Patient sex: M
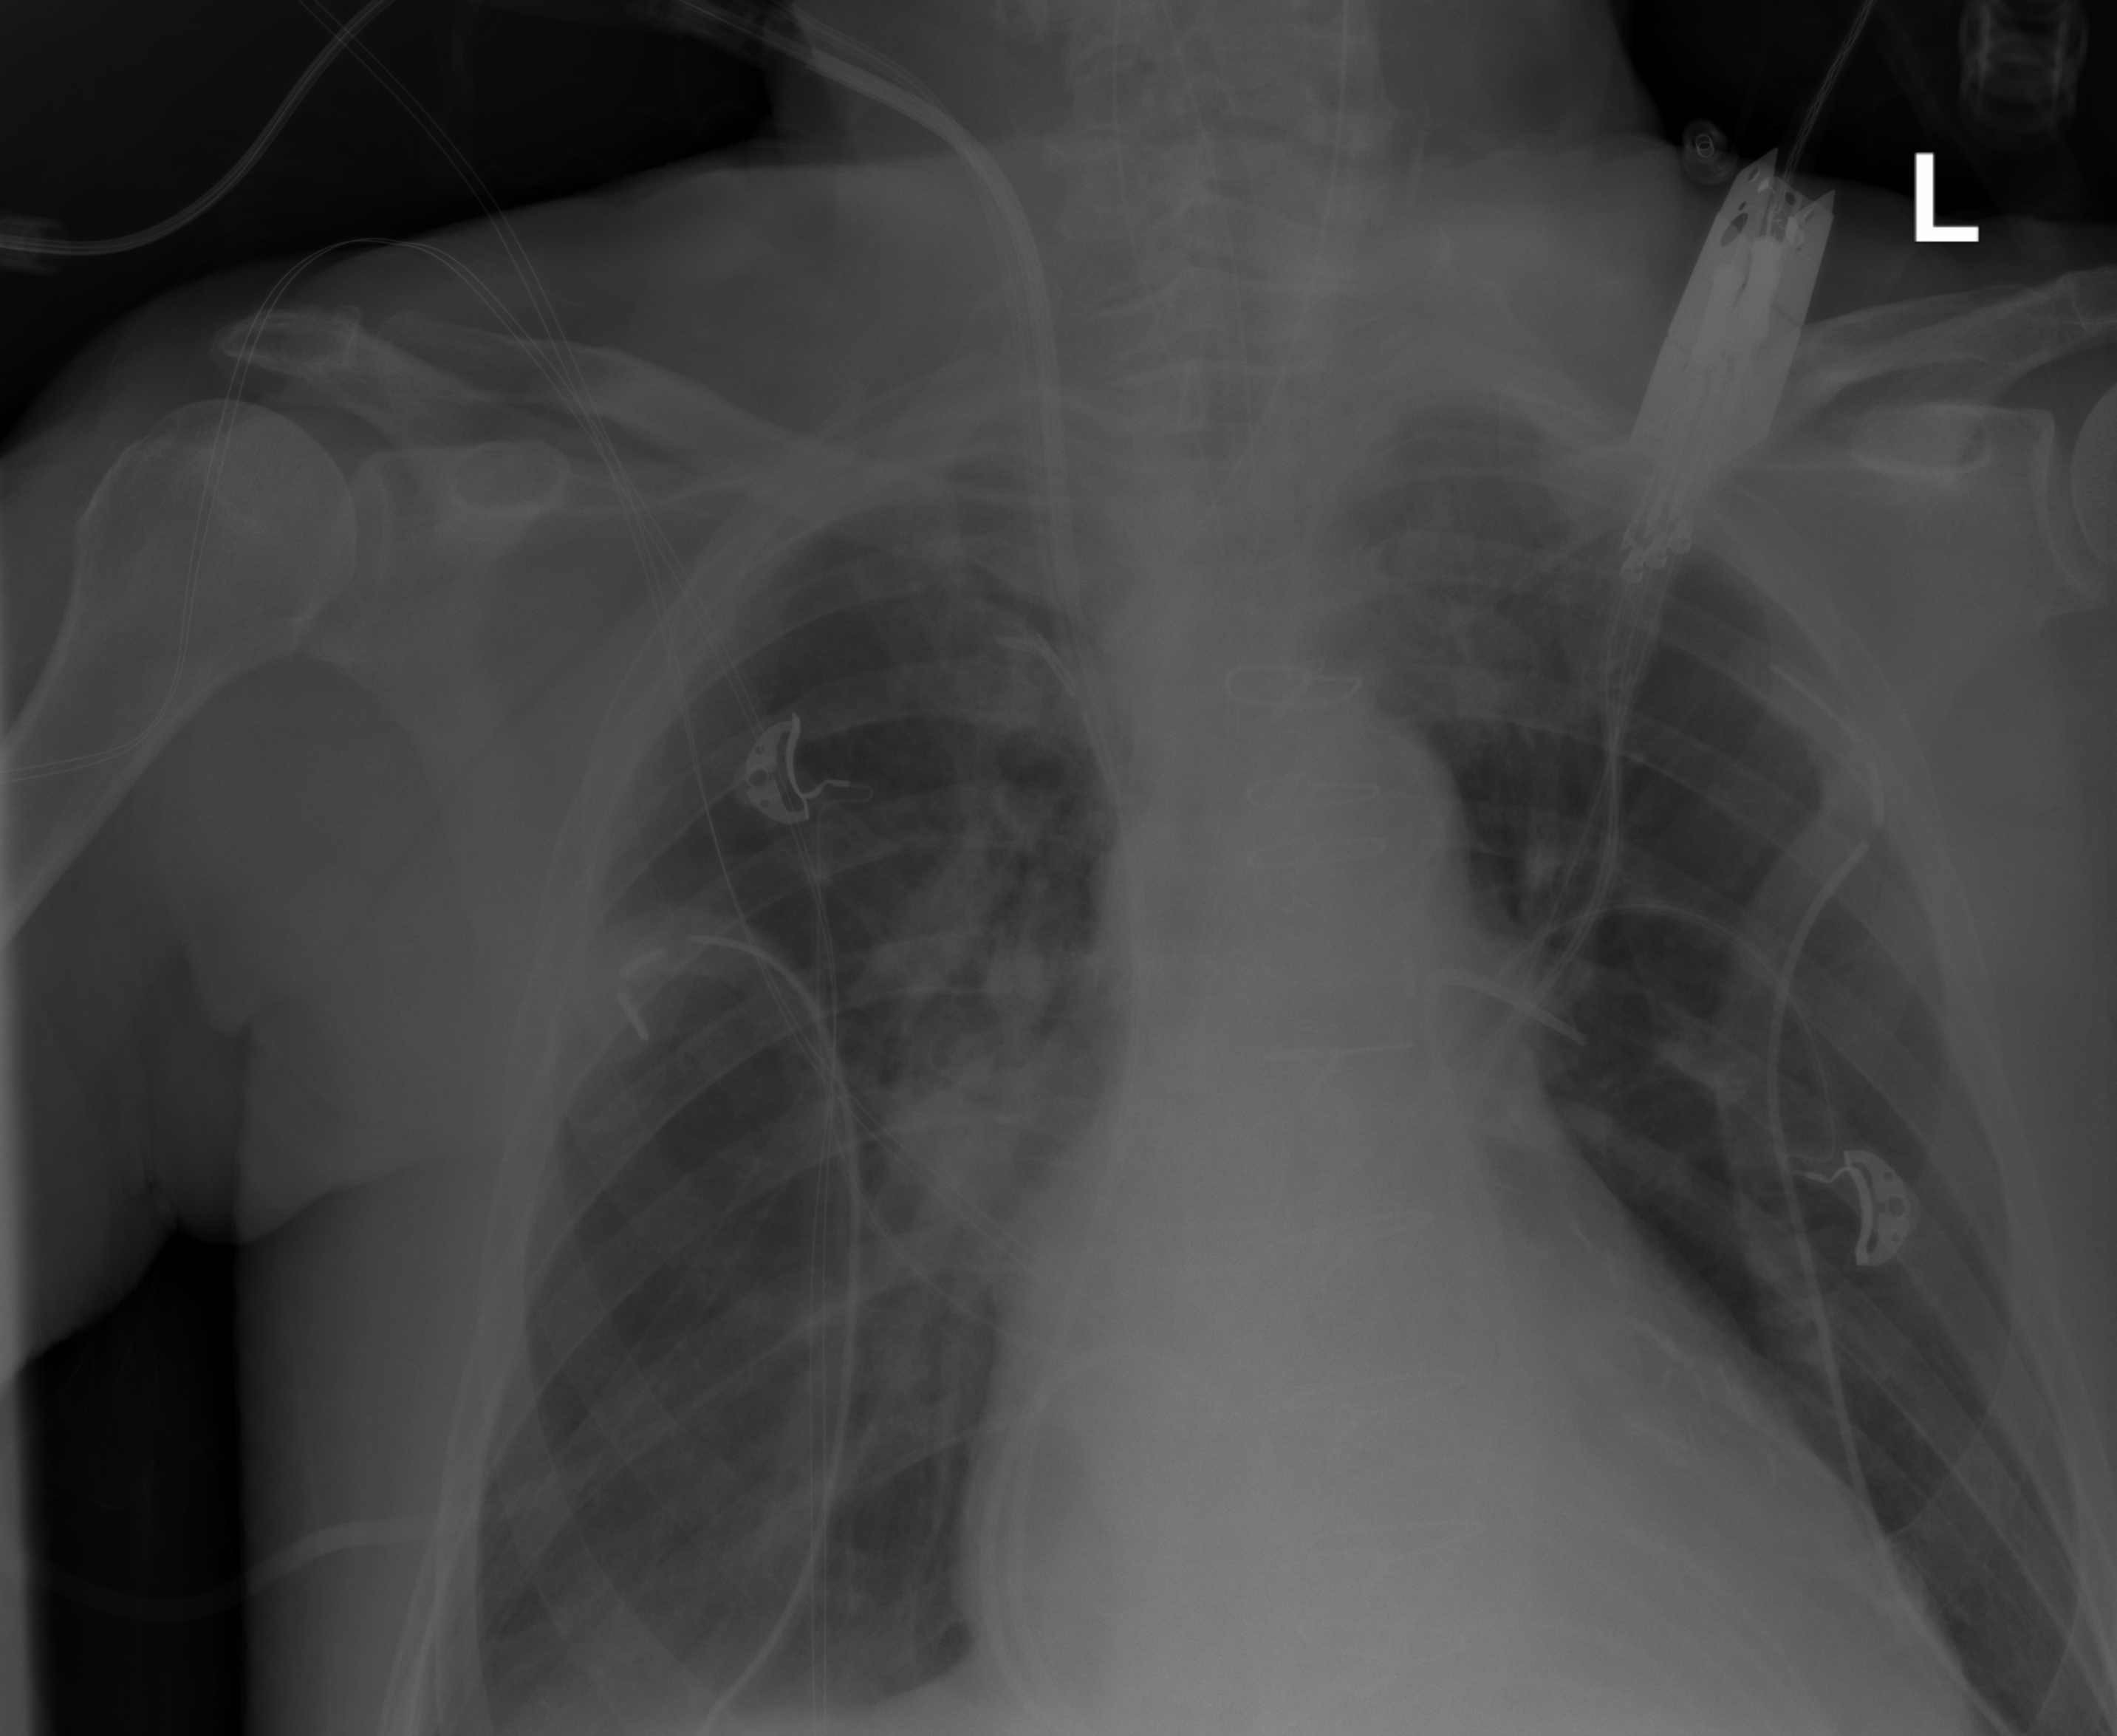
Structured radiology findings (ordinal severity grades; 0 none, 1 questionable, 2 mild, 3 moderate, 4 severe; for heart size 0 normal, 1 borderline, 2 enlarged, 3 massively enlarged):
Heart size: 3
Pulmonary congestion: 2
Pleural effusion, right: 2
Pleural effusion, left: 0
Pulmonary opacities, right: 2
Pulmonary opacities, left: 0
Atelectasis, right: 2
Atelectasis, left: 0